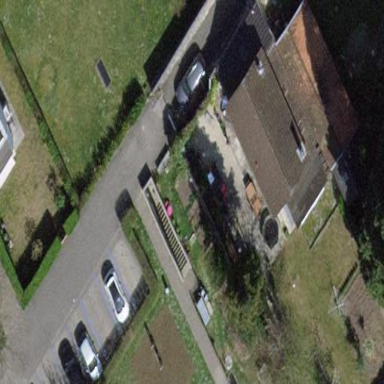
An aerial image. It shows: Garden enclosed by fence.